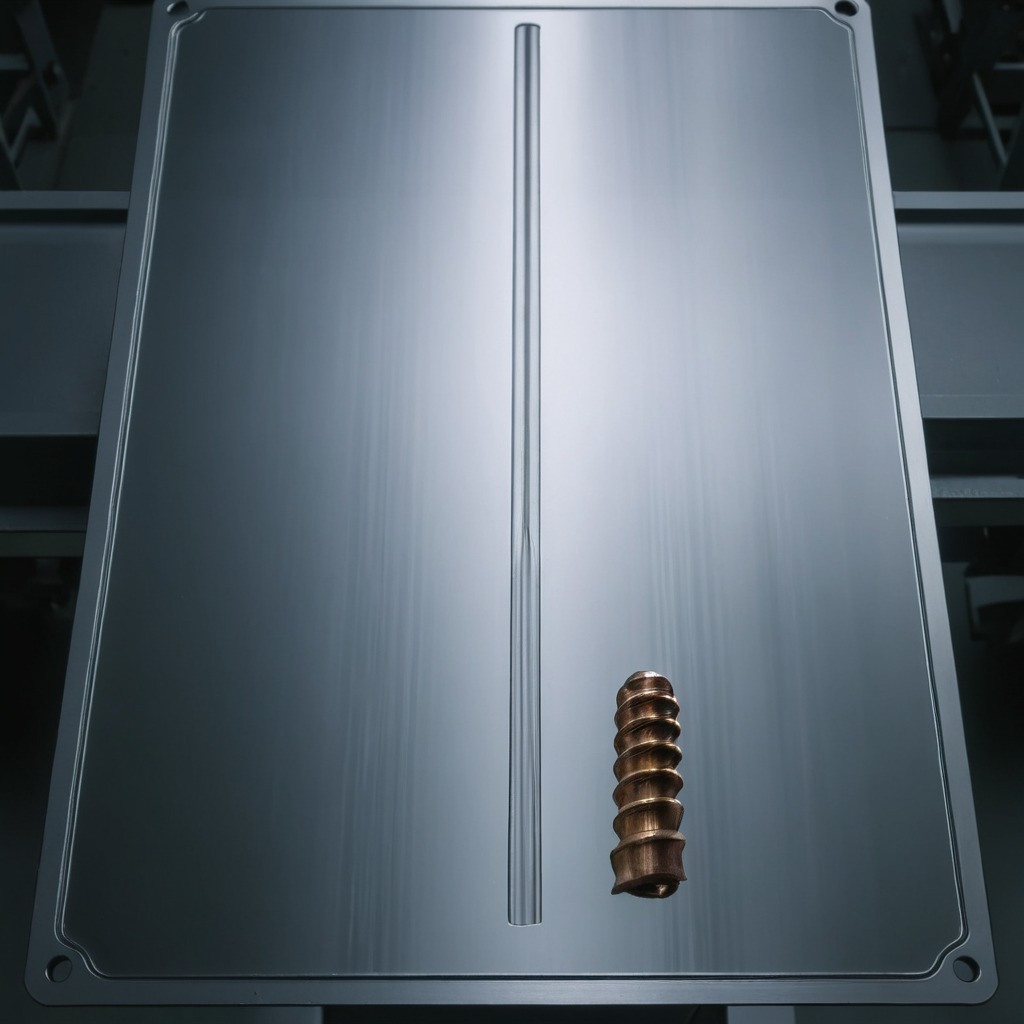
A metal screw is lying on the metal table in the machine shop under fluorescent lights.